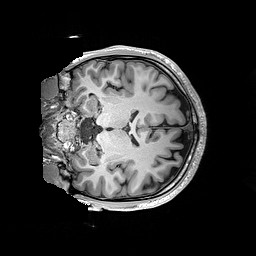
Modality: T1w
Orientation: coronal
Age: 19
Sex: male
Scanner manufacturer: siemens
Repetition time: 2.2 s
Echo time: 0.00244 s